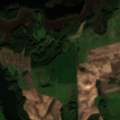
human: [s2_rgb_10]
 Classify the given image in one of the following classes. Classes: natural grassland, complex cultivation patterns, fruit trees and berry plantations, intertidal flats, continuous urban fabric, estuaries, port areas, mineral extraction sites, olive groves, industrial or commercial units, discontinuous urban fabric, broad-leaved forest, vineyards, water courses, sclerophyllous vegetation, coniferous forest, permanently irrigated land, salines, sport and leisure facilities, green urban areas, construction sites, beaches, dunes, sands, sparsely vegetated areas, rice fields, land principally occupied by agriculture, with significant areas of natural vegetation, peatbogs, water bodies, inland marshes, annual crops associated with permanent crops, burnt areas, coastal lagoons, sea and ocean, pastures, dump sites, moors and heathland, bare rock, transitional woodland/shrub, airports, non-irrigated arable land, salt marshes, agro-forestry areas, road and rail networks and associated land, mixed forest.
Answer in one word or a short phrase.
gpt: non-irrigated arable land, land principally occupied by agriculture, with significant areas of natural vegetation, inland marshes, water bodies